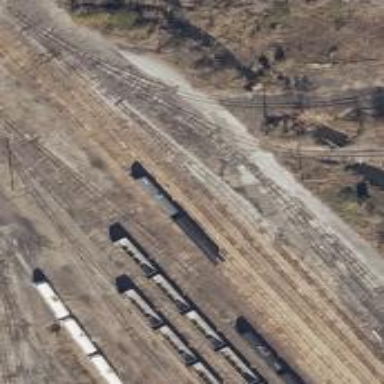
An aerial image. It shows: Disused railway spur service.